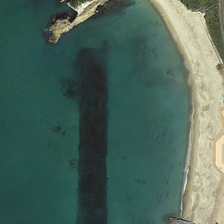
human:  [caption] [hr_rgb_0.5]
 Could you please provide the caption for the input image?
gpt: yellow beach is between a piece of green ocean and a road .

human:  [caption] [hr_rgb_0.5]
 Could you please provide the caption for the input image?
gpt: yellow beach is between a piece of green ocean and a road .

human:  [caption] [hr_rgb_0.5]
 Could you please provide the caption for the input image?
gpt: yellow beach is between a piece of green ocean and a road .

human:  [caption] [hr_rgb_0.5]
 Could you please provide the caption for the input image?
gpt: yellow beach is between a piece of green ocean and a road .

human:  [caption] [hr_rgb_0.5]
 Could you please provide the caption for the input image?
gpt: yellow beach is between a piece of green ocean and a road .